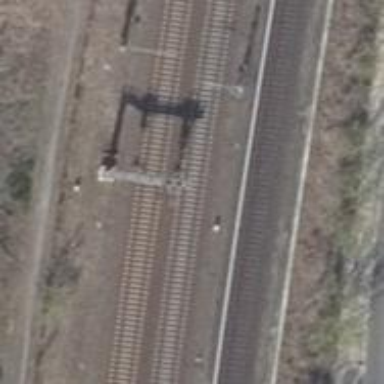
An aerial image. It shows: Railway signal.